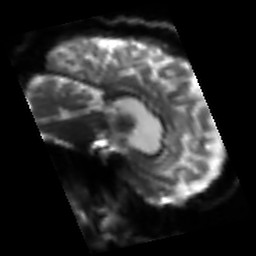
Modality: sbref
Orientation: sagittal
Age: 56
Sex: male
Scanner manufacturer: siemens
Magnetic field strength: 3 T
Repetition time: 3.2 s
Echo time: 0.081 s